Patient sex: F
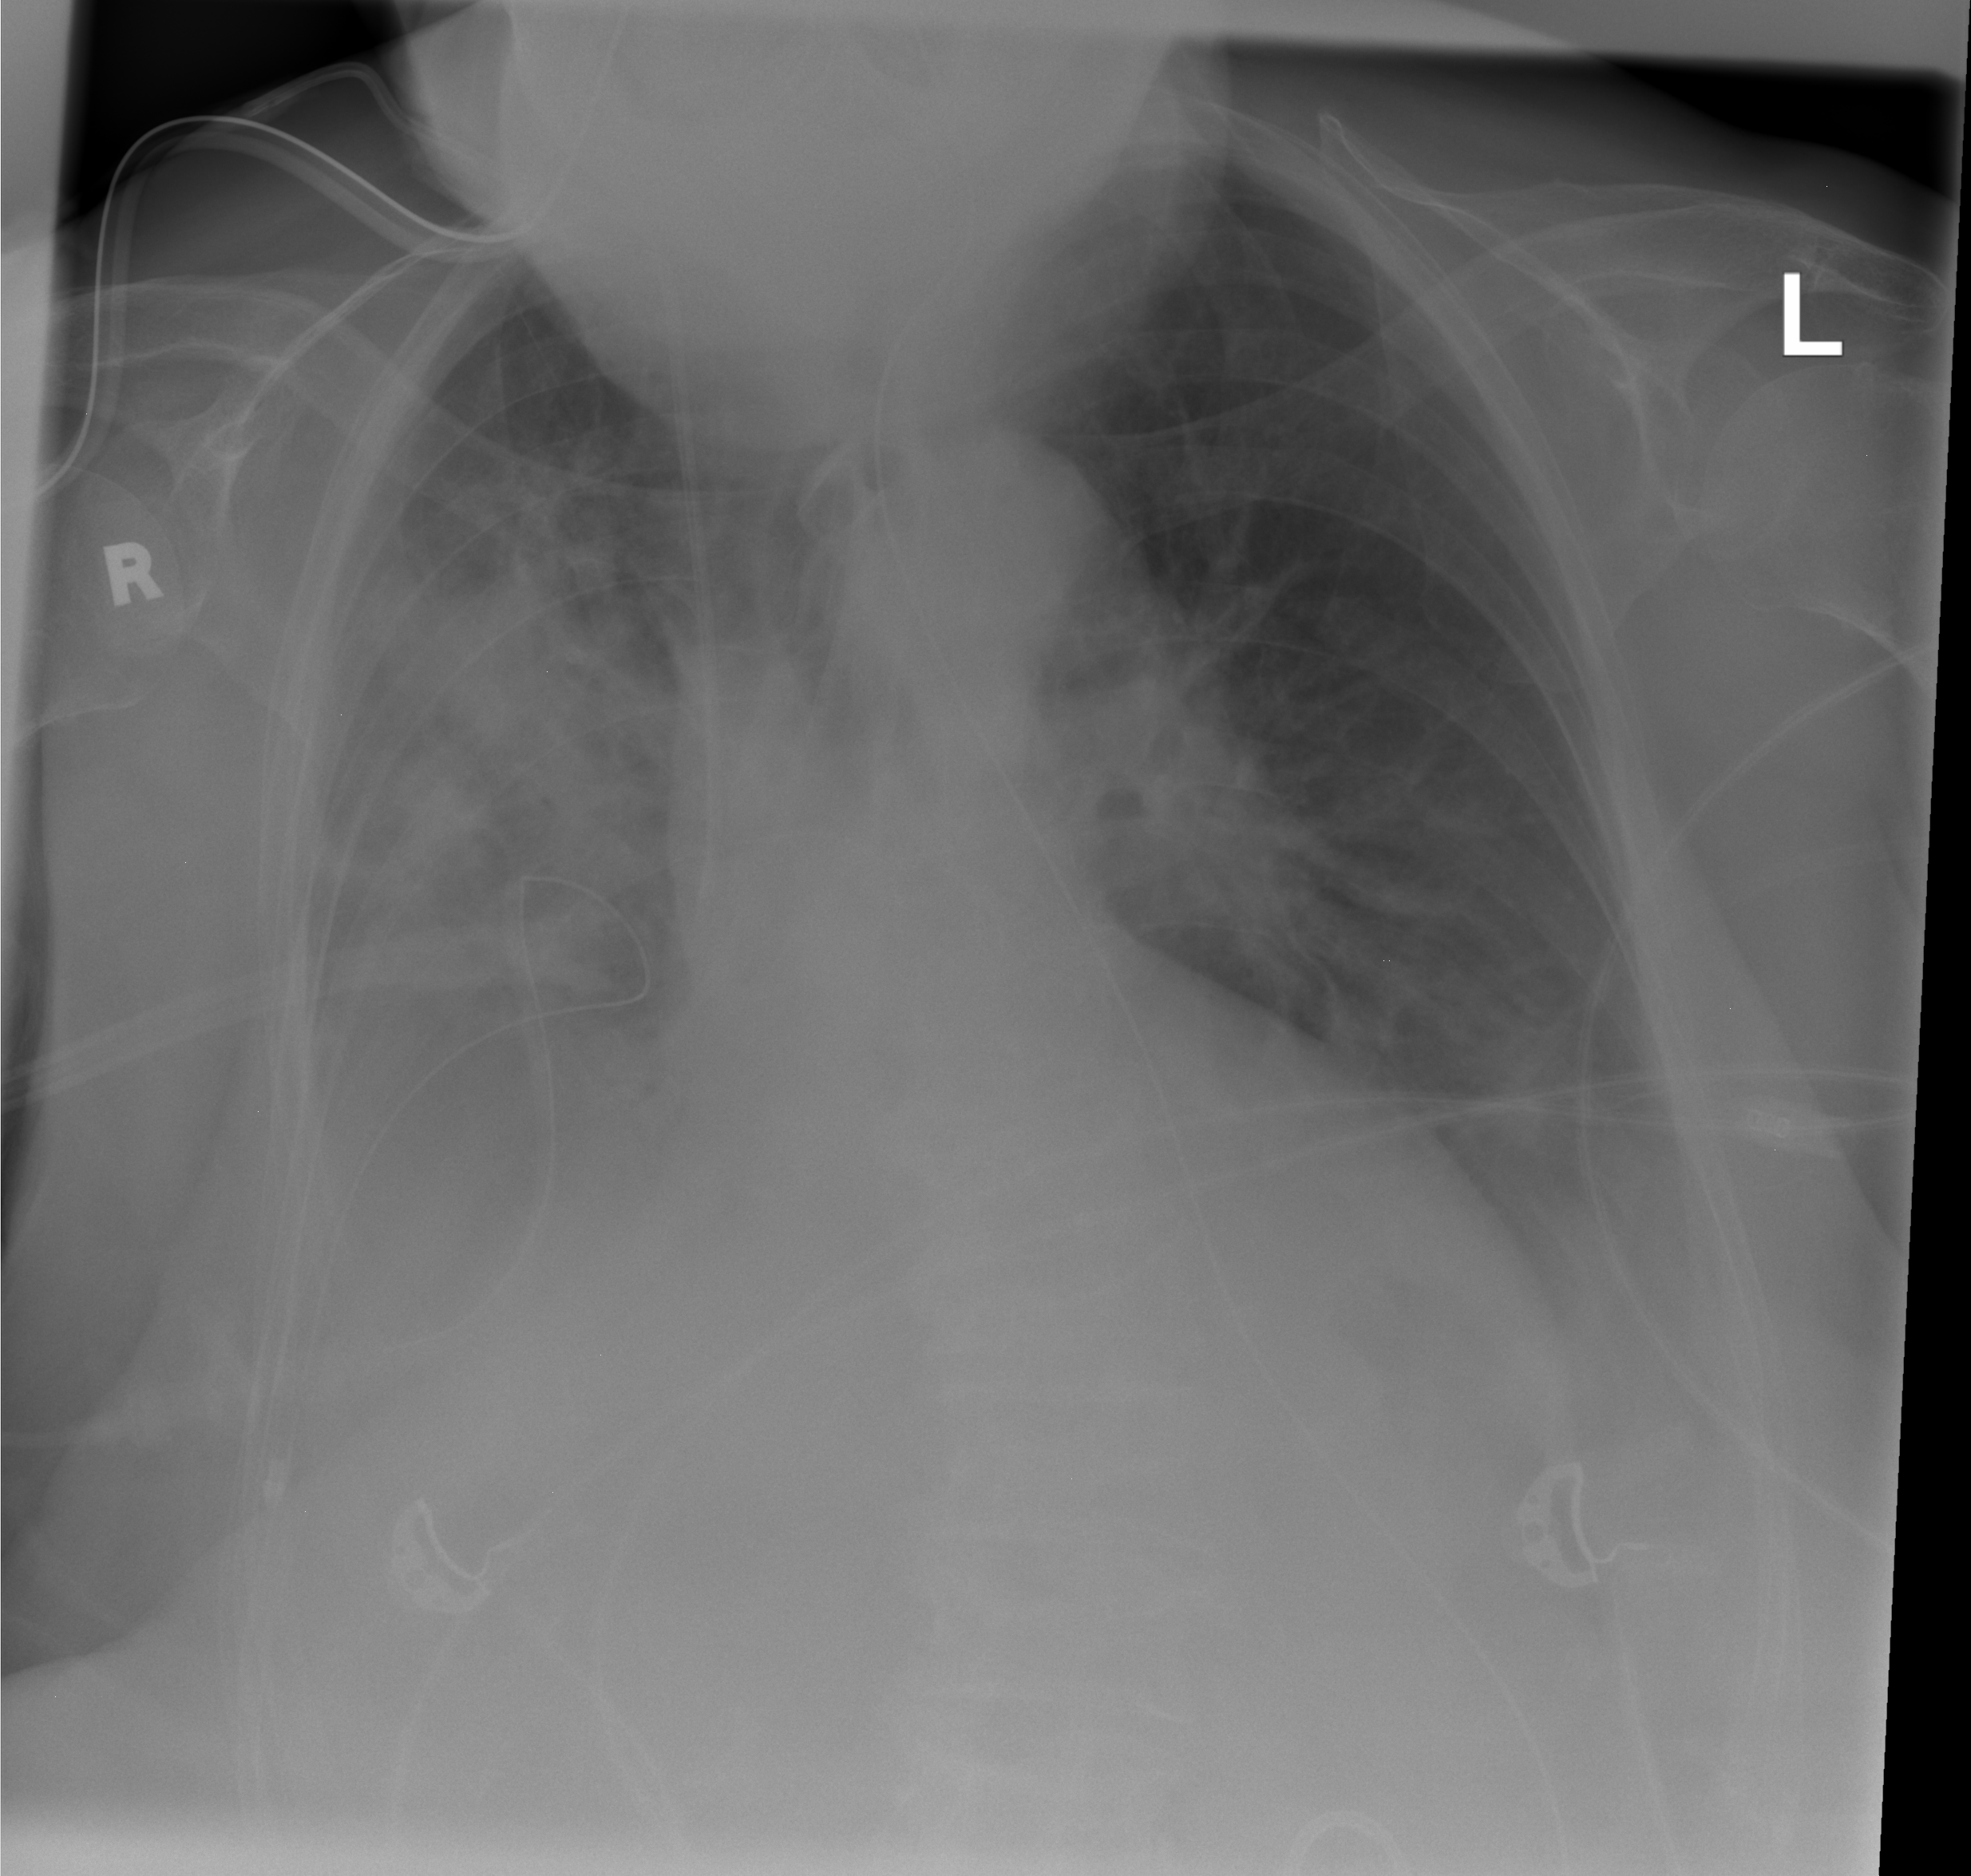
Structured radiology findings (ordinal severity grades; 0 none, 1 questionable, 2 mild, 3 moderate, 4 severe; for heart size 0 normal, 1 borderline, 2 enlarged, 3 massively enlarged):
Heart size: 0
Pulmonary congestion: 0
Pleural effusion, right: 3
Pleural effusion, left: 2
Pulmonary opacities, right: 3
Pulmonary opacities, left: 2
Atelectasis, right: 2
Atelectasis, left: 2